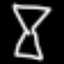
Label: hourglass